Question: I use this code to generate the data and output it in my gridview
'''
string sql = "Sql Query";
string sqlCredit= "Sql Query";
string sqlCreditPayment = "Sql Query";
SqlDataAdapter da = new SqlDataAdapter();
DataSet ds = new DataSet();
ds.EnforceConstraints = false;
ds.DataSetName = "Receivables";
ds.Tables.Add((con.ShowResult(sql, ref da)).Tables[0].Copy());
ds.Tables[0].TableName = "dtReceivables";
ds.Tables.Add((con.ShowResult(sqlCredit, ref da)).Tables[0].Copy());
ds.Tables[1].TableName = "dtCredit";
ds.Tables[1].Columns[1].ColumnMapping = MappingType.Hidden;
ds.Tables[1].Columns[7].ColumnMapping = MappingType.Hidden;
ds.Tables.Add((con.ShowResult(sqlCreditPayment, ref da)).Tables[0].Copy());
ds.Tables[2].TableName = "dtCreditPayment";
ds.Tables[2].Columns[0].ColumnMapping = MappingType.Hidden;
DataRelation dr0 = new DataRelation("CreditList", ds.Tables[0].Columns["Id"], ds.Tables[1].Columns["DocSupplierId"]);
ds.Relations.Add(dr0);
DataRelation dr1 = new DataRelation("CreditPaymentList", ds.Tables[1].Columns["Id"], ds.Tables[2].Columns["SourceId"]);
ds.Relations.Add(dr1);
slipDashBoard.DataSource = ds.Tables["dtReceivables"];
slipDashBoard.ForceInitialize();
gridView1.BestFitColumns();
'''
Guys. Pls help. i want to achieve something like this when i click on the gridview's children. thnx in advance

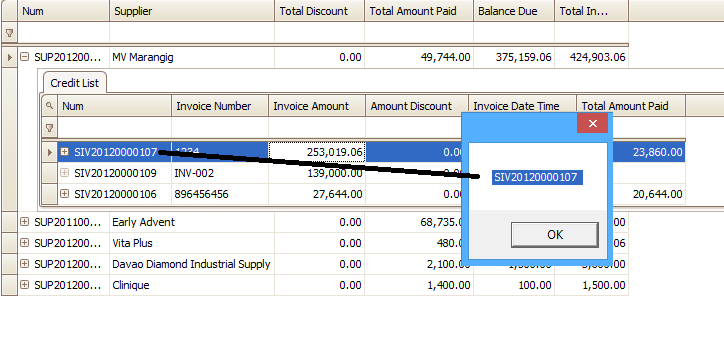
Answer: The main idea in this case is to obtain an instance of the GridView class which was clicked. XtraGrid creates clones of the pattern View which is created at design time and use these clones to disply data. Here is the code which should work:
'''
GridView gridView = sender as GridView;
var value = gridView.GetRowCellValue(gridView.FocusedRowHandle, gridView.Columns["Num"));
MessageBox.Show(value.ToString());
'''
Since your child GridView is created automatically, there are two approaches:
1) handle the GridControl's Click event handler:
'''
private void gridControl1_Click(object sender, EventArgs e) {
GridControl grid = sender as GridControl;
Point p = new Point(((MouseEventArgs)e).X, ((MouseEventArgs)e).Y);
GridView gridView = grid.GetViewAt(p) as GridView;
if(gridView != null)
MessageBox.Show(gridView.GetFocusedRowCellDisplayText("Num"));
}
'''
2) handle the GridView1 MasterRowExpanded event handler:
'''
private void gridView1_MasterRowExpanded(object sender, CustomMasterRowEventArgs e) {
GridView master = sender as GridView;
GridView detail = master.GetDetailView(e.RowHandle, e.RelationIndex) as GridView;
detail.Click += new EventHandler(detail_Click);
}
void detail_Click(object sender, EventArgs e) {
GridView gridView = sender as GridView;
var value = gridView.GetRowCellValue(gridView.FocusedRowHandle, gridView.Columns["Num"));
MessageBox.Show(value.ToString());
}
'''